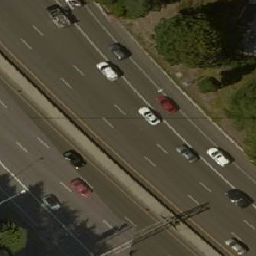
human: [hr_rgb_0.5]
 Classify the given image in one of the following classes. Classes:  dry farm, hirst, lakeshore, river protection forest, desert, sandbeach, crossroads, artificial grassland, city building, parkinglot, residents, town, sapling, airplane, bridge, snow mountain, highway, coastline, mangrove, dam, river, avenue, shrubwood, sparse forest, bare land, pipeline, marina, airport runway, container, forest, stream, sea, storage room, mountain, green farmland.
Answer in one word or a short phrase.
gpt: highway